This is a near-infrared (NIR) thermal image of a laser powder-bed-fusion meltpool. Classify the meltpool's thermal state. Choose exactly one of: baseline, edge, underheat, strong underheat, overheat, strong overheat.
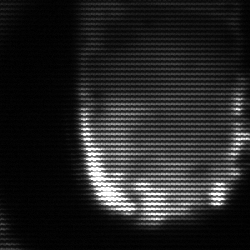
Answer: baseline